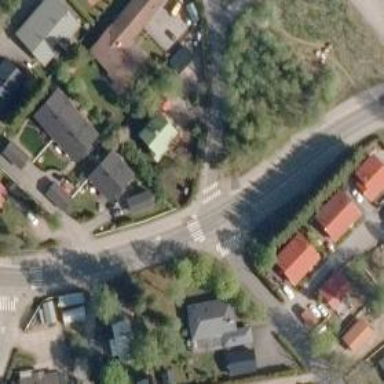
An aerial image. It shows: Road with "give way" sign.